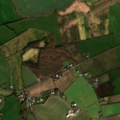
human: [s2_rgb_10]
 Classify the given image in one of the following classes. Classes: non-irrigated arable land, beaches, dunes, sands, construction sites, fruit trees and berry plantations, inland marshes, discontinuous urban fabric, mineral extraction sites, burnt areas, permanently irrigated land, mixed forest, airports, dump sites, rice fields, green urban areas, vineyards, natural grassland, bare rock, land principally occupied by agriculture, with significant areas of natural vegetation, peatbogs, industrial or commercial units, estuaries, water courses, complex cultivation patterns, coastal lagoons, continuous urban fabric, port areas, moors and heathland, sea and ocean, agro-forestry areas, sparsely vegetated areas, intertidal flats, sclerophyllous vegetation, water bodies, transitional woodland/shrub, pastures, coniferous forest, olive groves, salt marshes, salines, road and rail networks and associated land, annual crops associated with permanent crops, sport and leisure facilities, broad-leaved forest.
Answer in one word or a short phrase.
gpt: non-irrigated arable land, pastures